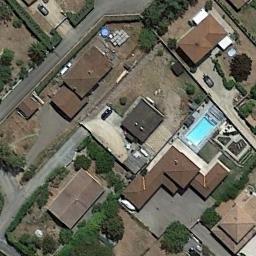
Label: residential